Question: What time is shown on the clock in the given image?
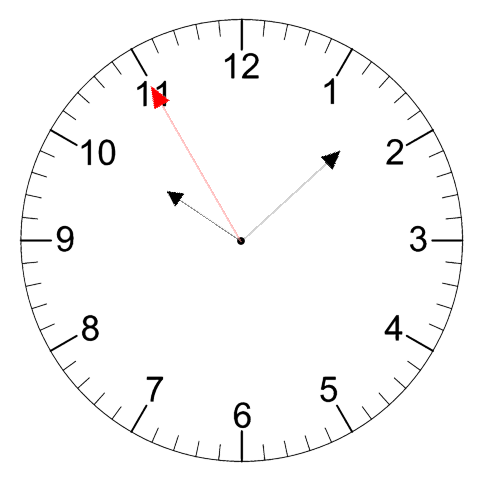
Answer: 10:07:55